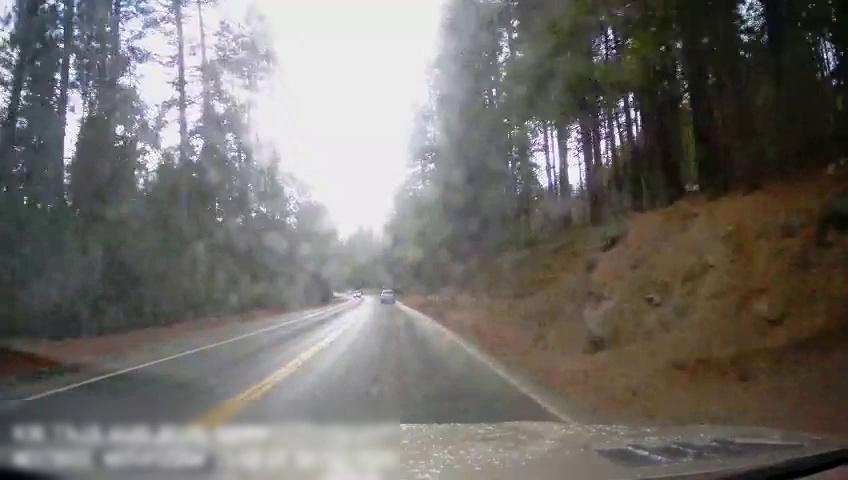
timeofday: Day
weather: Sunny
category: Drivable Space
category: Vehicles | SUV
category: Vehicles | SUV
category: Lanes | Current Lane
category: Lanes | Current Lane
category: Lanes | Opposite Lane
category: Lanes | Opposite Lane